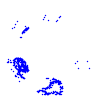
Particle: pion